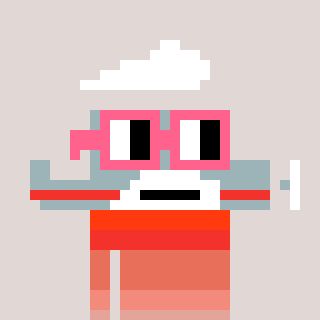
a pixel art character with square pink glasses, a plane-shaped head and a grayscale-colored body on a warm background